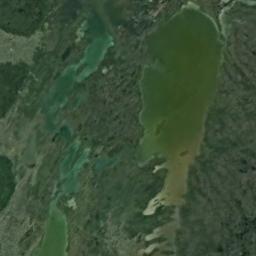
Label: lake